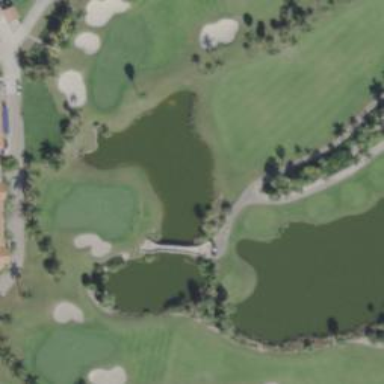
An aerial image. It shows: Picturesque scene of golf course with lateral water hazard.